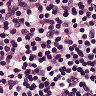
Metastatic tissue present: no